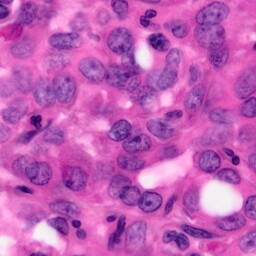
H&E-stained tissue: Pancreatic